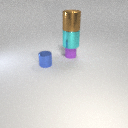
large cyan metal cylinder below large brown metal cylinder